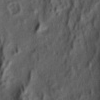
Atmospheric dust classification: not_dusty